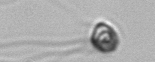
Label: flagellate_morphotype1